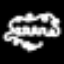
Label: squiggle